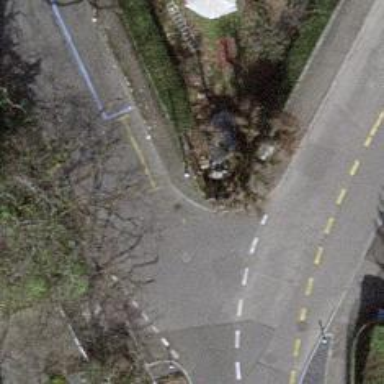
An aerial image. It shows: Residential road with sidewalks on both sides and opposite cycleway.